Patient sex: F
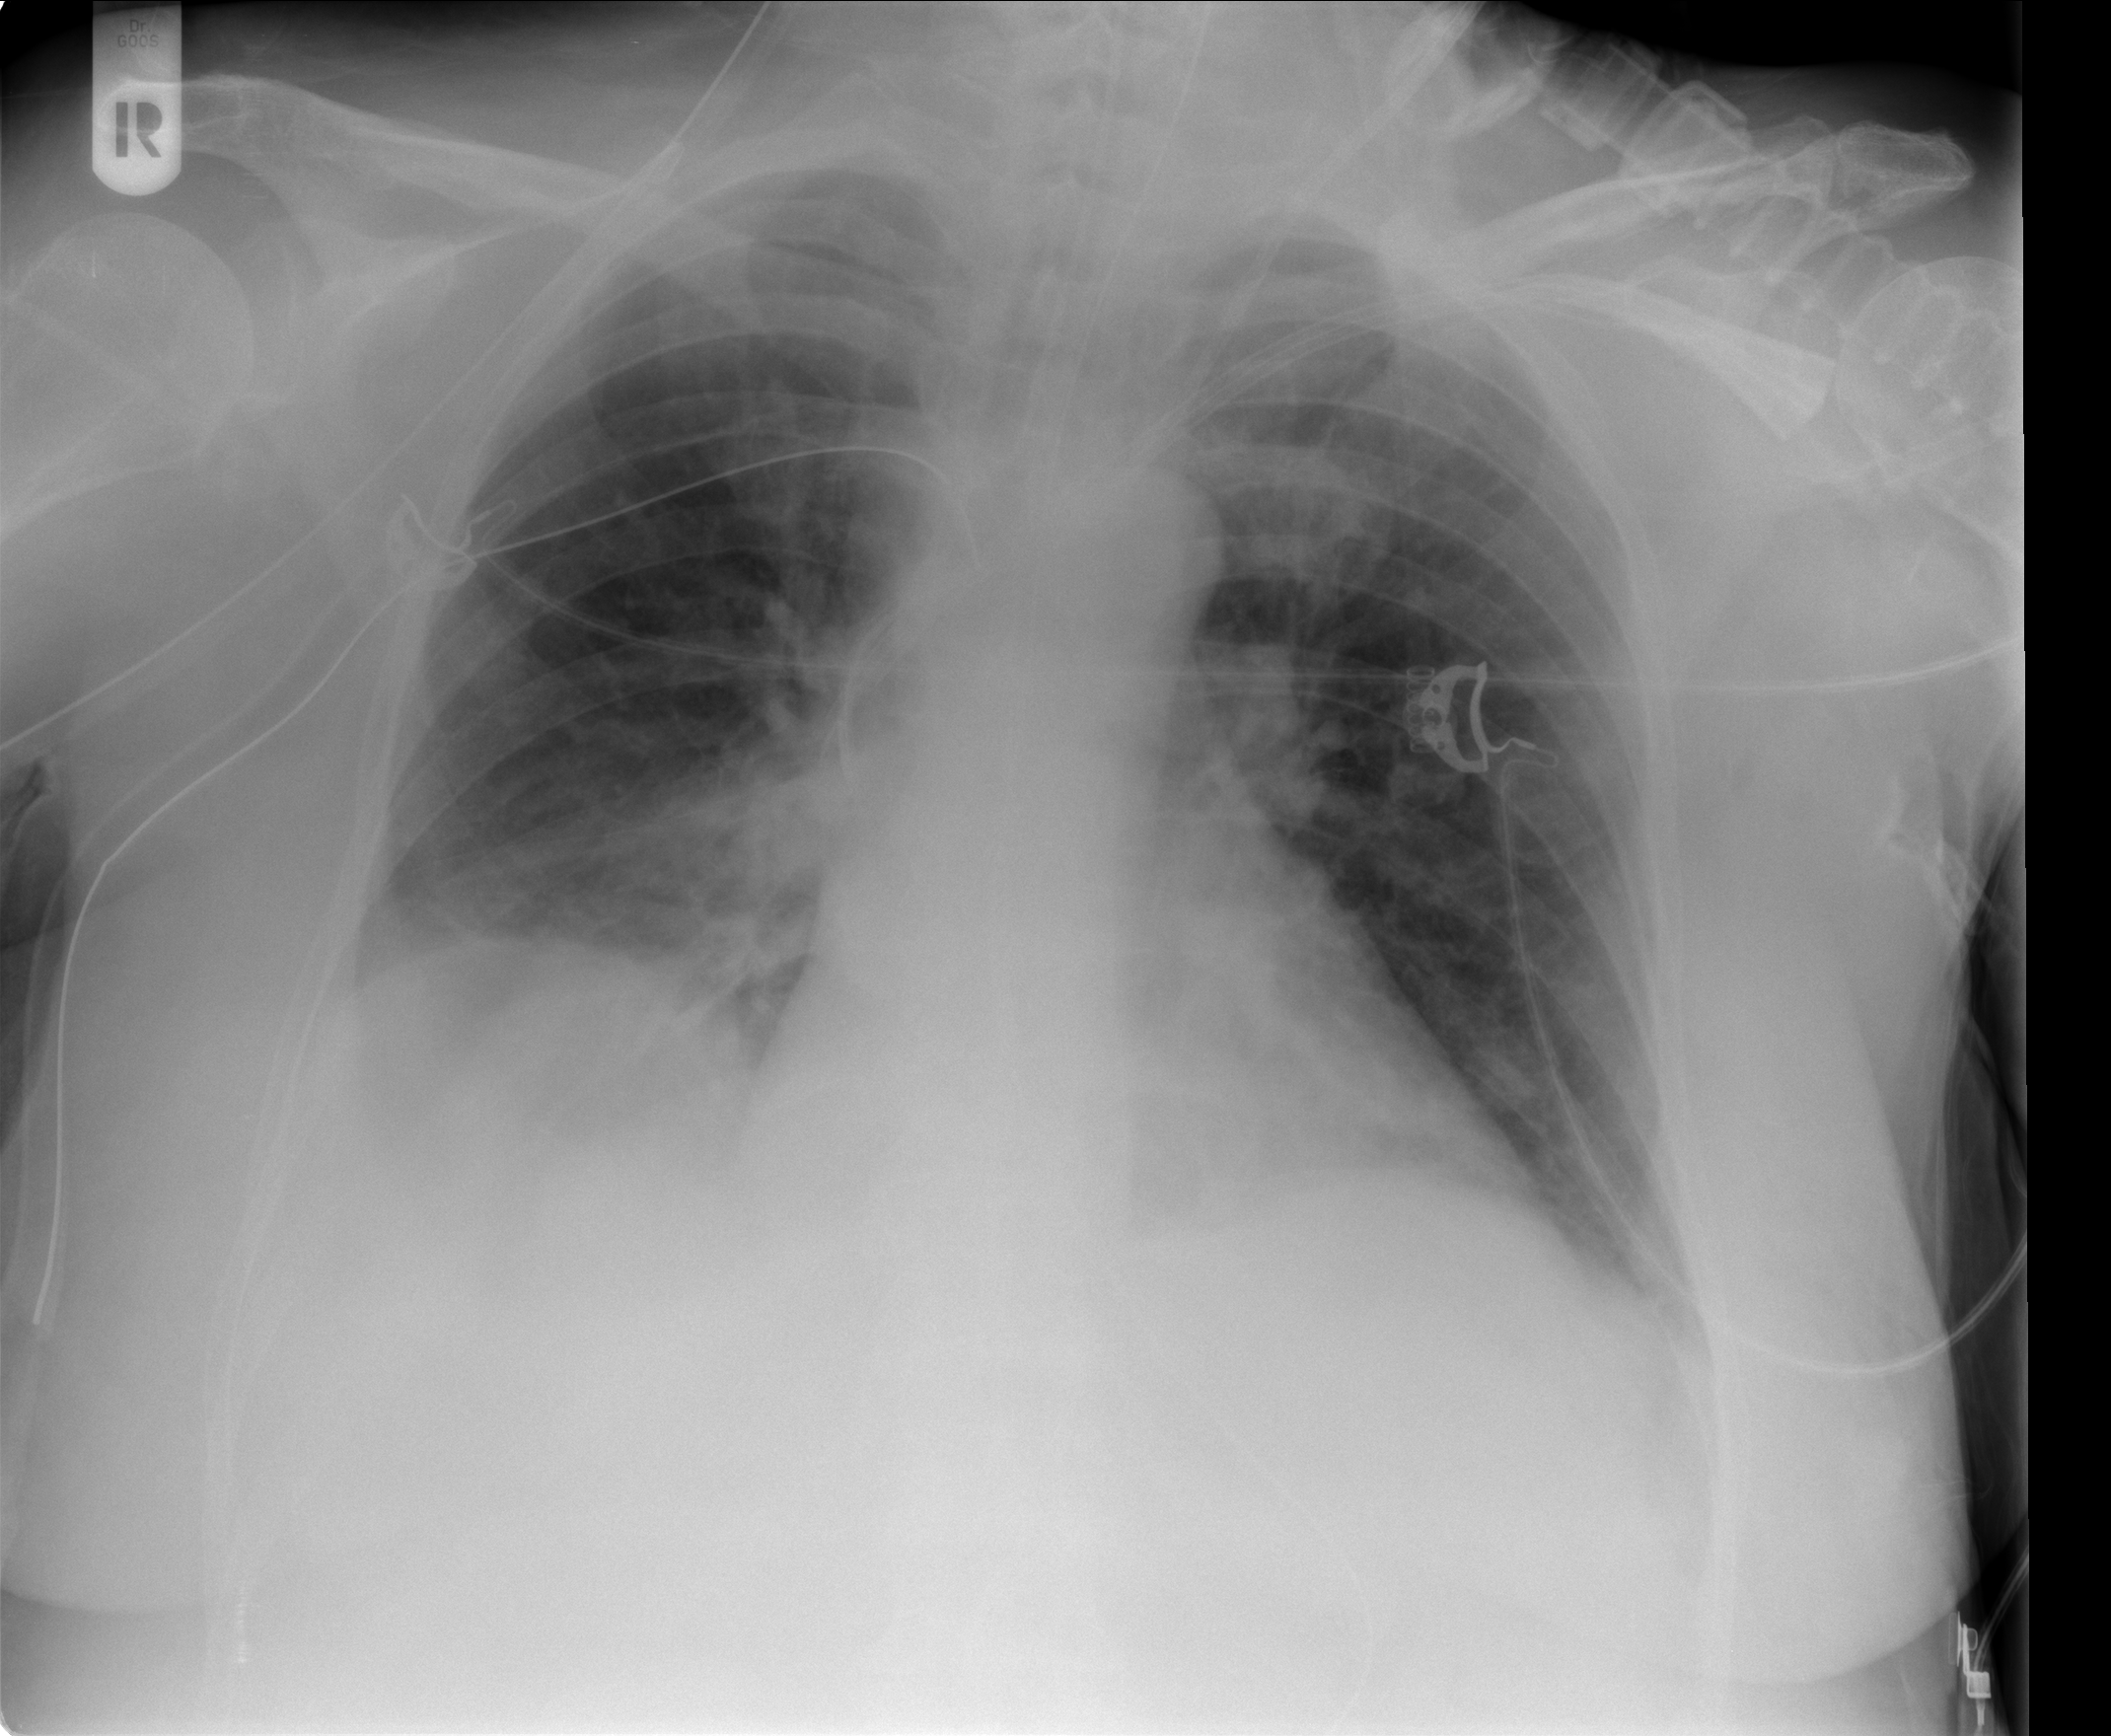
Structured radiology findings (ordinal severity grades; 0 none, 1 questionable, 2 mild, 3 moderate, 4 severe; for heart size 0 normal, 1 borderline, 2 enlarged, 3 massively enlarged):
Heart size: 0
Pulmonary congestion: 2
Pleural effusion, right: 2
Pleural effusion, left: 0
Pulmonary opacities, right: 0
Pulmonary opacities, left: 0
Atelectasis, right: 2
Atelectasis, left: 1